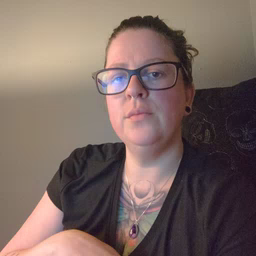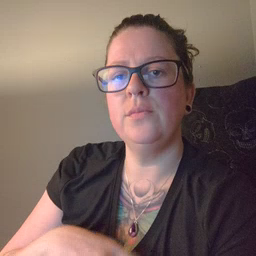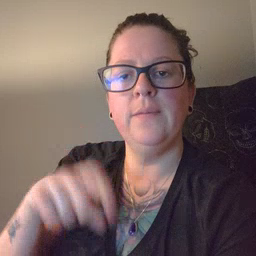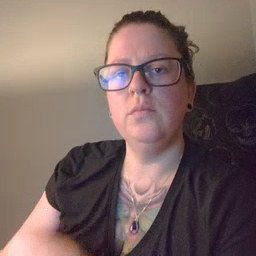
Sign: haveto